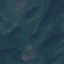
Land use / land cover class: Forest